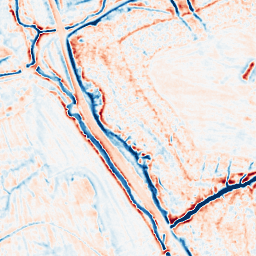
Category: multiscale
Decomposition family: dog_multiscale
Decomposition parameters: sigma_ratio: 1.4
n_scales: 5
base_sigma: 0.5
Upsampling method: cubic_mitchell
Upsampling parameters: scale: 8
Upsampling scale: 8